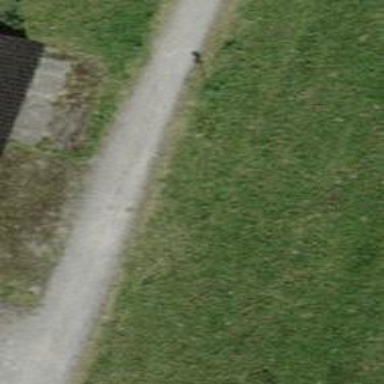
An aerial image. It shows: Track with grade 1 pebblestone surface. Only agricultural vehicles like motorcars are allowed on this road.